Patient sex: M
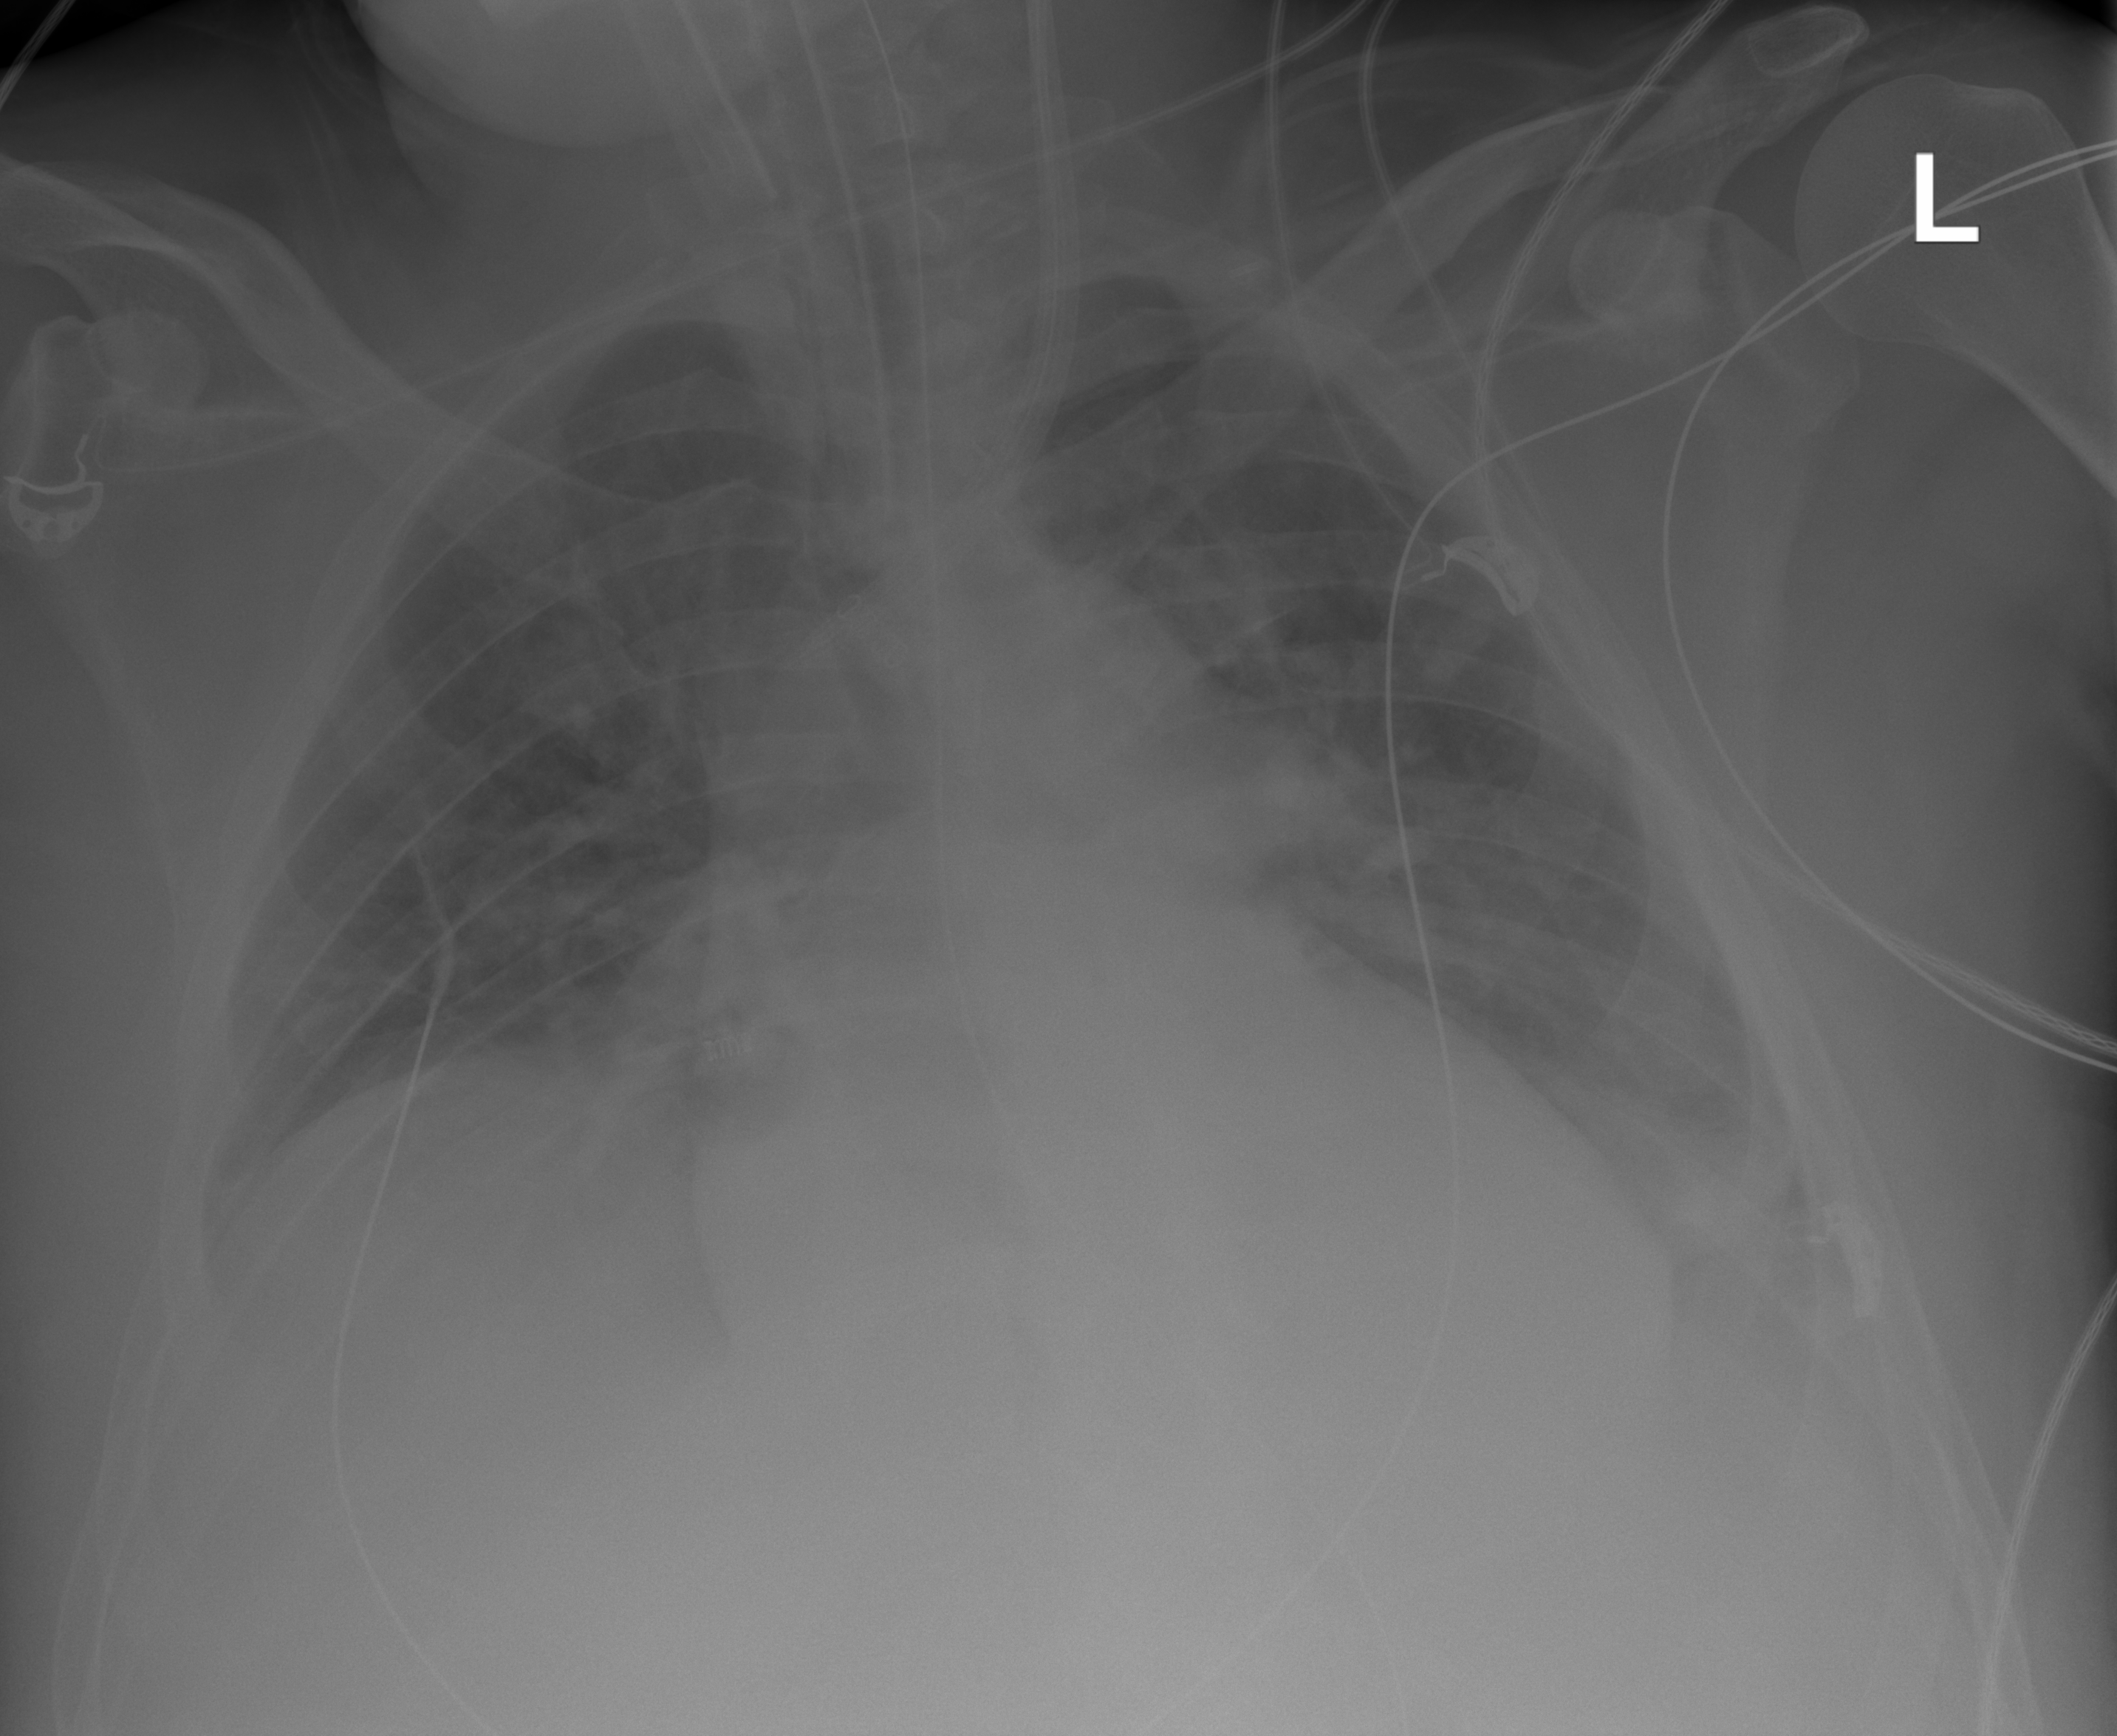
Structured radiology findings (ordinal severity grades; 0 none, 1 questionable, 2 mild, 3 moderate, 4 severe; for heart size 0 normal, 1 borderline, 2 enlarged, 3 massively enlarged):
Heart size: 1
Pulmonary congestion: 2
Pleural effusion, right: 0
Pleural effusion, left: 2
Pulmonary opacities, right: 0
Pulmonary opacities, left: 0
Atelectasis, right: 2
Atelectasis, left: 2